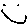
Label: smiley face